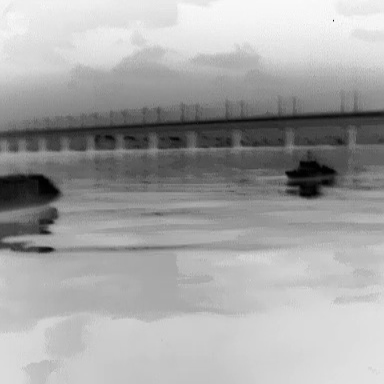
There are two objects shown in the infrared image, including a warship, and a fishing_boat.